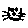
Label: cat